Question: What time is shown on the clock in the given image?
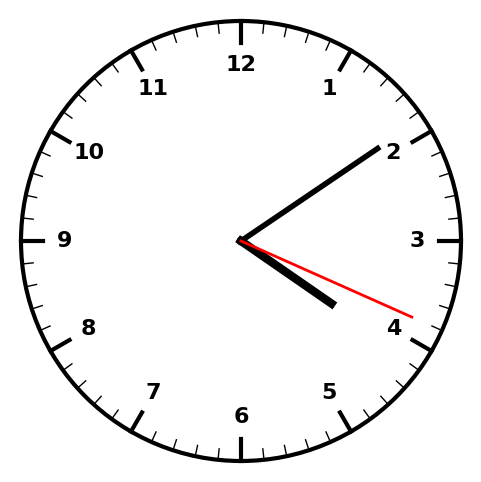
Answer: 04:09:19